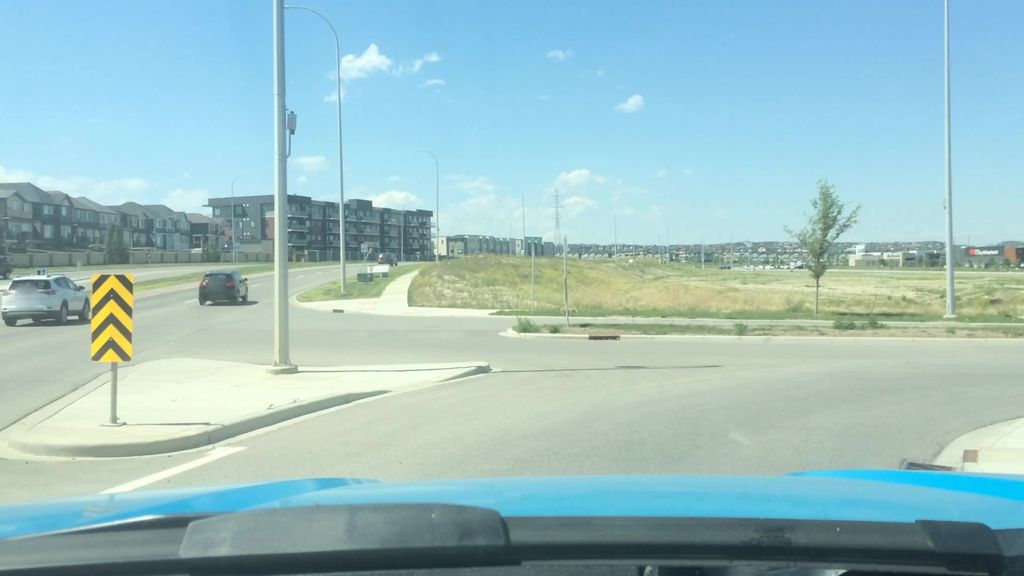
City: calgary